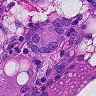
Metastatic tissue present: yes